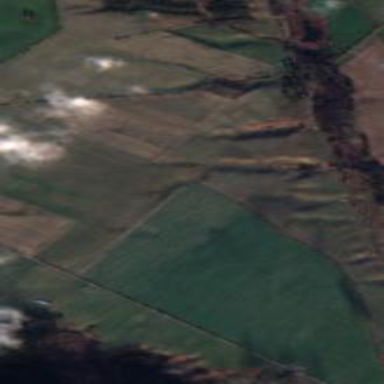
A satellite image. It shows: View of farmland.